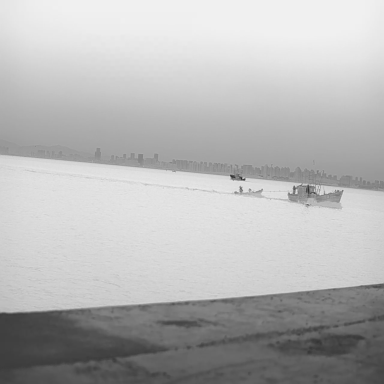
There are four bulk_carriers in the infrared image.